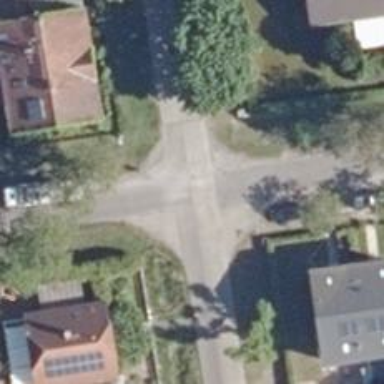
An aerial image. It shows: Residential road with concrete plates surface. There are no sidewalks on this road.